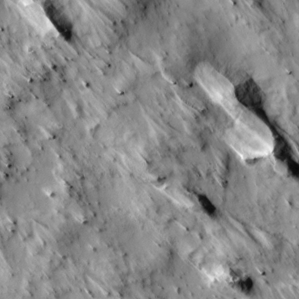
Label: non_frost